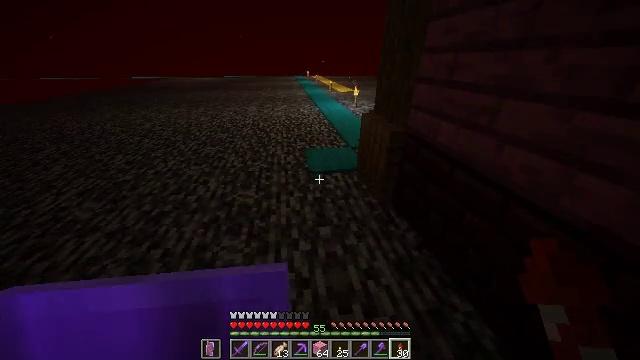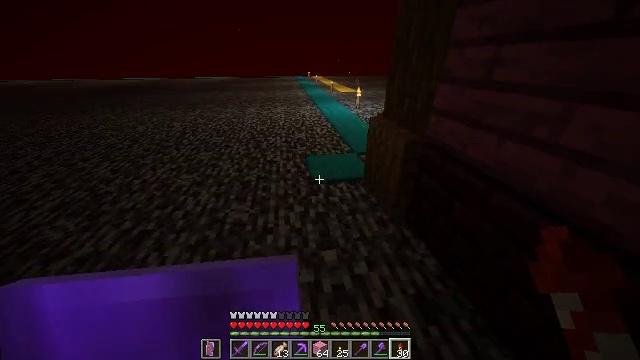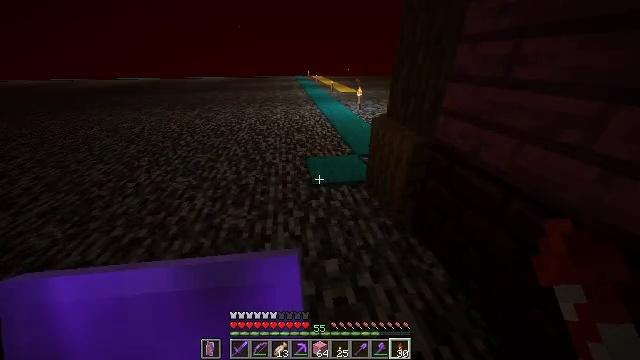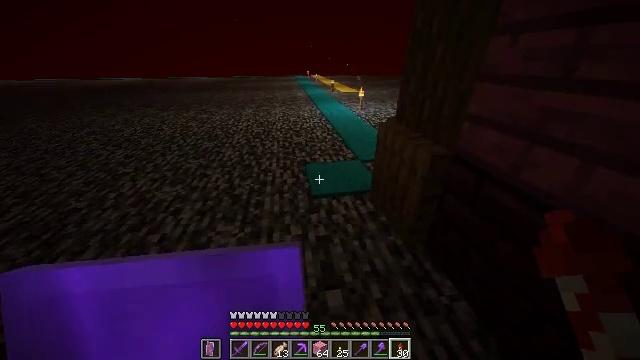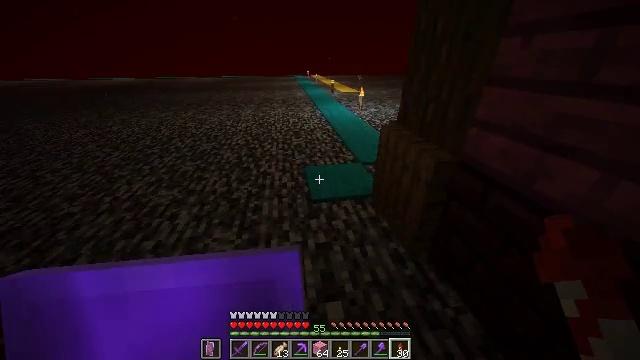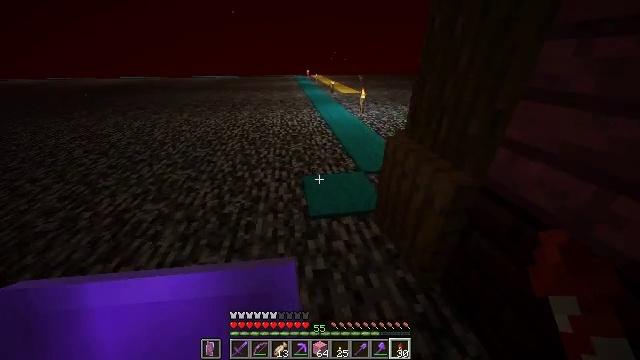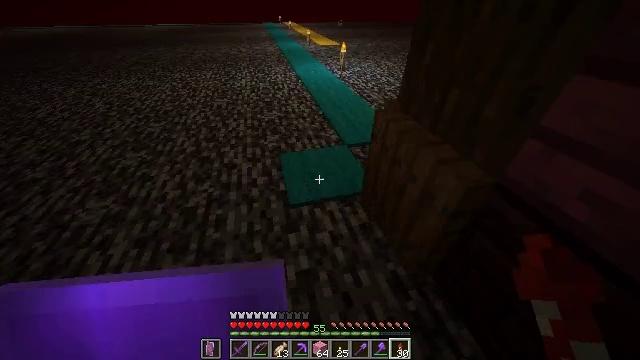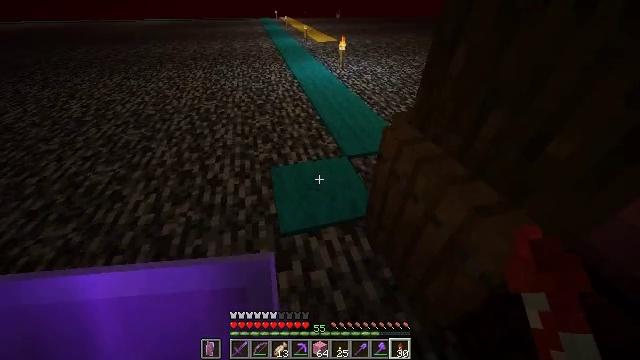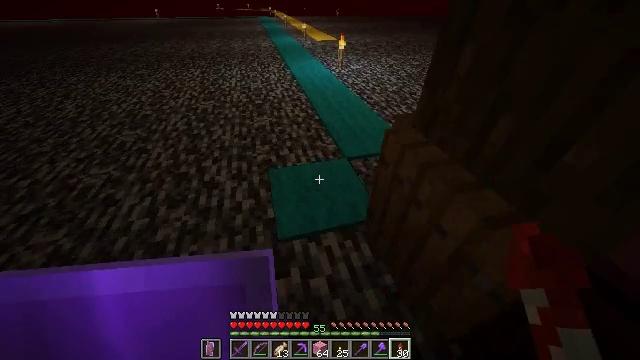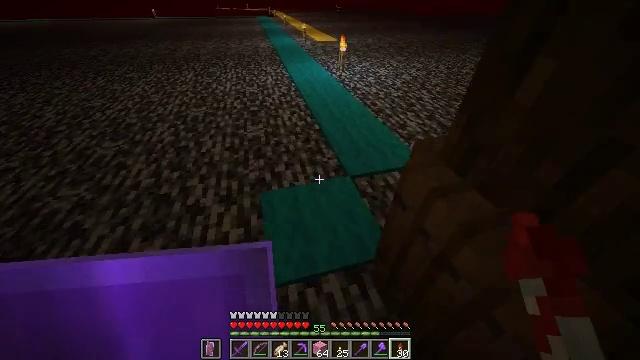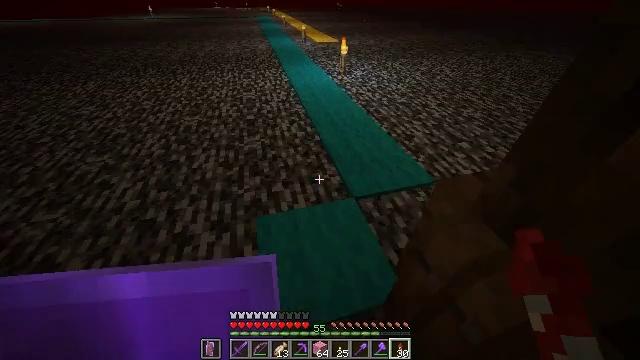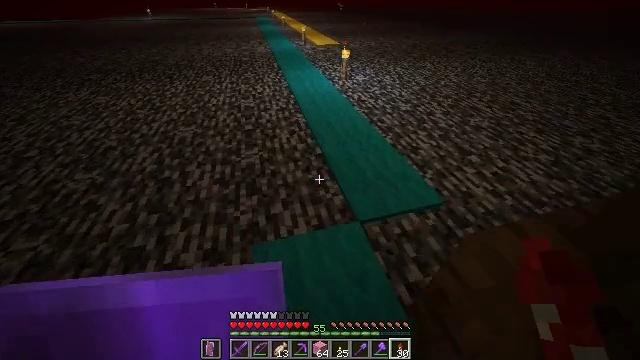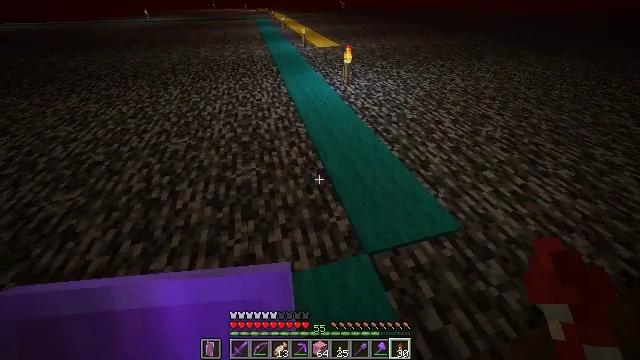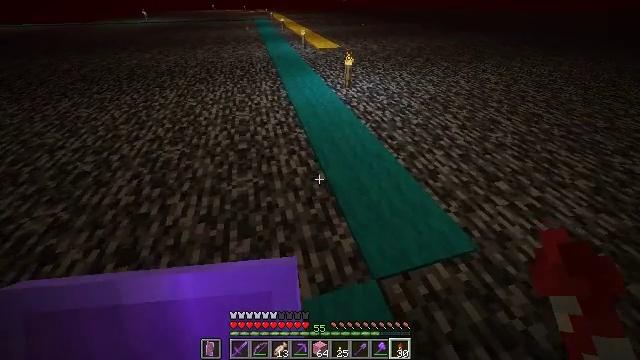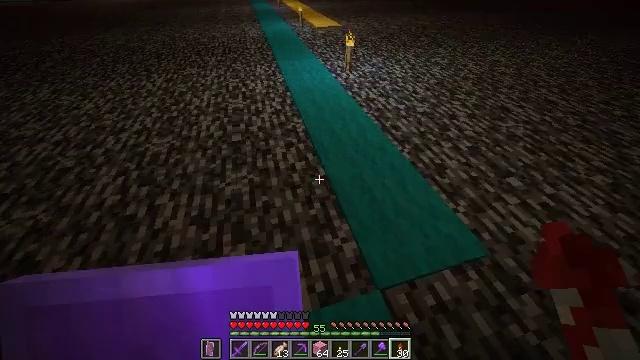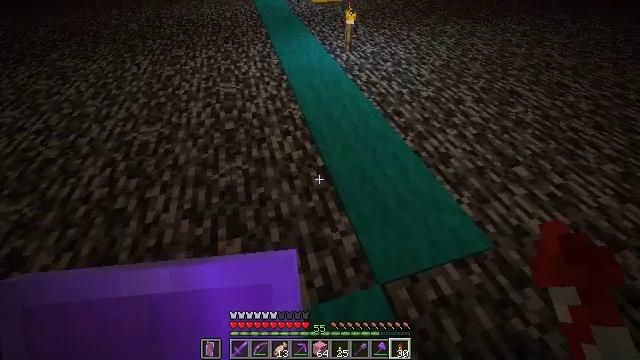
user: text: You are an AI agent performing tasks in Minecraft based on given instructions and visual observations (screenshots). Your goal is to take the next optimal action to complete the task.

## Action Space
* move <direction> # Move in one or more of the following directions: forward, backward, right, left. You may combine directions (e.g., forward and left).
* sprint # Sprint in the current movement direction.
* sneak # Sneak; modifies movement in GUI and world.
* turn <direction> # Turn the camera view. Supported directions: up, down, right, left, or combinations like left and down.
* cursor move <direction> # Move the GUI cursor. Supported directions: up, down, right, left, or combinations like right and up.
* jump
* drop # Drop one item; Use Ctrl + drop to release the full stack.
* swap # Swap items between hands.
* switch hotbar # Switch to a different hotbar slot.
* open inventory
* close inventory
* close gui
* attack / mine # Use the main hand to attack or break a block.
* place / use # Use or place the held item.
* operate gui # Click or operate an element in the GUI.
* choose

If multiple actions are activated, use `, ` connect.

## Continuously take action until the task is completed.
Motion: motion action
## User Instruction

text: craft item pink carpet
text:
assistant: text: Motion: move forward, sprint
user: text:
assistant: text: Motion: move forward, sprint
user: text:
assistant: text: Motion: move forward, sprint
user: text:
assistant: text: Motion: move forward, sprint
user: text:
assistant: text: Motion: move forward, sprint
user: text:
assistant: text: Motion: move forward, sprint, turn right and down
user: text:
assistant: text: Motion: move forward, sprint, turn down
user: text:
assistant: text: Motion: move forward, sprint
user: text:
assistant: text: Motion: move forward, sprint
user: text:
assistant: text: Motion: move forward, sprint
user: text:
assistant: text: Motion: move forward, sprint
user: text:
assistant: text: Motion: move forward, sprint
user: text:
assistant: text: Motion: move forward, sprint
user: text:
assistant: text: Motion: turn down
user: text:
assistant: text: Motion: turn down
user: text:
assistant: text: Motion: turn down
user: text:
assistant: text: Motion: turn down
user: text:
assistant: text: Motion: turn down
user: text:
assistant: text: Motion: no_op
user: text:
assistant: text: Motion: no_op
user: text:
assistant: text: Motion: turn left and up
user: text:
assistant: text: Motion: turn left and up
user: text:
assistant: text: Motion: turn left and up
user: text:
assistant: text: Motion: turn up
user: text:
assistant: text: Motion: turn up
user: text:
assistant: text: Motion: turn up
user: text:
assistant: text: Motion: no_op
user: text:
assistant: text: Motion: no_op
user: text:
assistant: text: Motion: no_op
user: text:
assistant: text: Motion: no_op